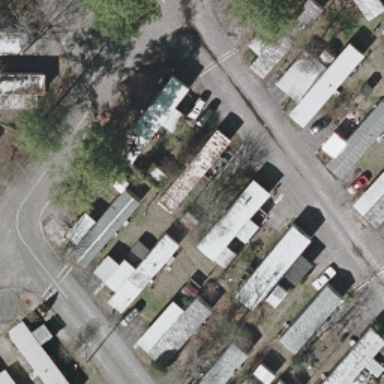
Many mobile homes arranged neatly in the mobile home park .